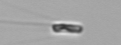
Label: Chaetoceros_subtilis